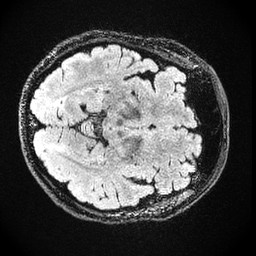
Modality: FLAIR
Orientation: axial
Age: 44
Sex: male
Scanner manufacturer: ge
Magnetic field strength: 3 T
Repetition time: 4.802 s
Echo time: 0.1163 s